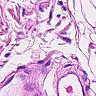
Metastatic tissue present: no